Question: On the Android web browser (I'm seeing this on Android 2.3), when an Html input like a radio or checkbox is touched, there is a brief orange highlight displayed (see attached image). I don't see the same highlight on desktop Chrome or other browsers.
Is there anyway I can control this highlight? Can I change it through CSS or Javascript?

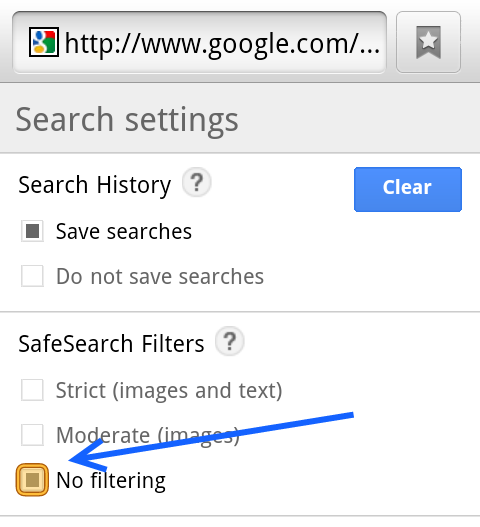
Answer: You can set the -webkit-tap-highlight-color property to an rgba value with 0 alpha to disable all of that.
Here's a quick test page you can try out. I just tested this with Android 4.0.3, but it was taken from some earlier stuff I did in 2.3.3.
Hope this helps!
'''
<!DOCTYPE html>
<html lang="en">
<head>
<meta http-equiv="Content-Type" content="text/html" charset="utf-8">
<meta name="viewport" content="width=device-width, initial-scale=1, maximum-scale=1, minimum-scale=1">
<title>Android Test Select</title>
<base href="" />
<style>
.no-hi {
-webkit-tap-highlight-color: rgba(255, 255, 255, 0);
}
</style>
</head>
<body>
<form>
<input type="radio" name="highlight" value="these" /> These<br />
<input type="radio" name="highlight" value="should" /> Should<br />
<input type="radio" name="highlight" value="highlight" /> Highlight
<hr/>
<input type="radio" name="no-highlight" value="these" class="no-hi" /> These<br />
<input type="radio" name="no-highlight" value="should" class="no-hi" /> Should<br />
<input type="radio" name="no-highlight" value="not" class="no-hi" /> Not
</form>
</body>
</html>
'''